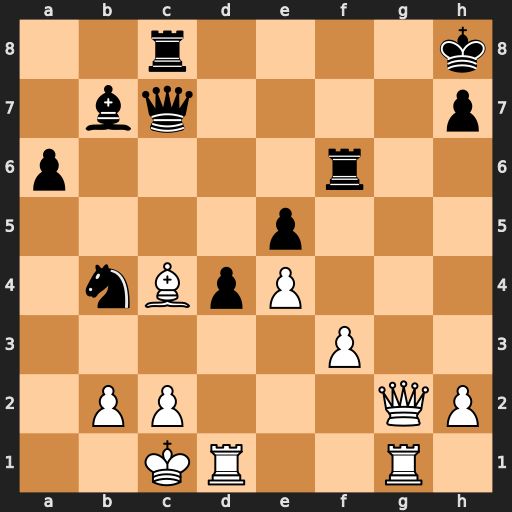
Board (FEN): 2r4k/1bq4p/p4r2/4p3/1nBpP3/5P2/1PP3QP/2KR2R1
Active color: w
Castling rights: -
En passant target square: -
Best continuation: Qg8+ Rxg8 Rxg8#